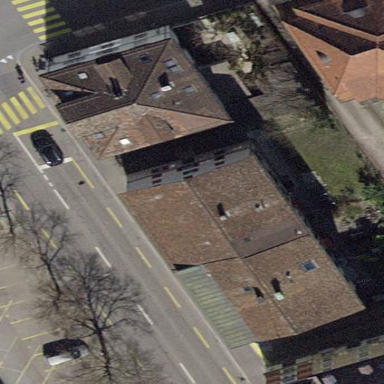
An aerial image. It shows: Building with gabled roof oriented across its structure.